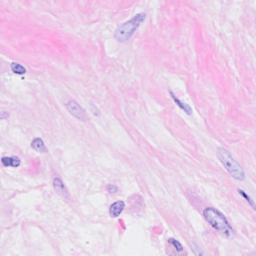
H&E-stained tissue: Breast